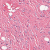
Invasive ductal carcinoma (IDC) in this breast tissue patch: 0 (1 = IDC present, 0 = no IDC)